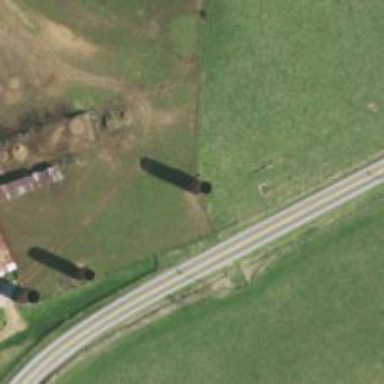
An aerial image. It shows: Silo building.